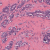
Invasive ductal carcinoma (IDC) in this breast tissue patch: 0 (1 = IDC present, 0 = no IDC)